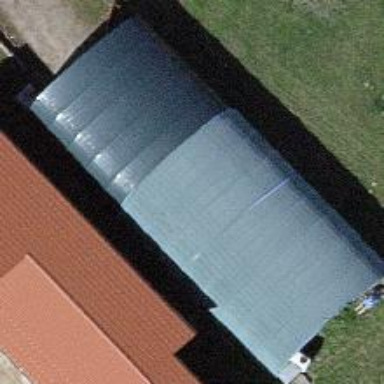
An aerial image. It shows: Greenhouse.